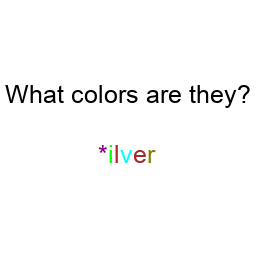
Color: purple, lime, brown, cyan, brown, olive
Color name shown: silver
Background color: white
Question text color: black